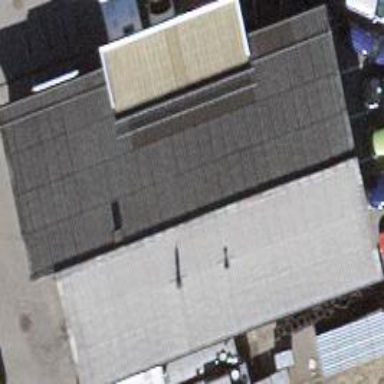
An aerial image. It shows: Industrial building.